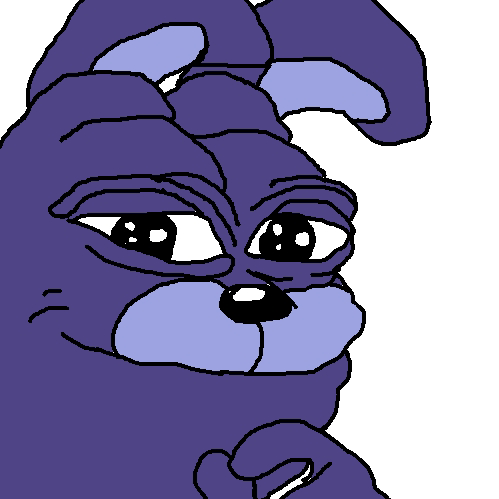
Label: 5_Pepe